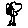
Label: tree